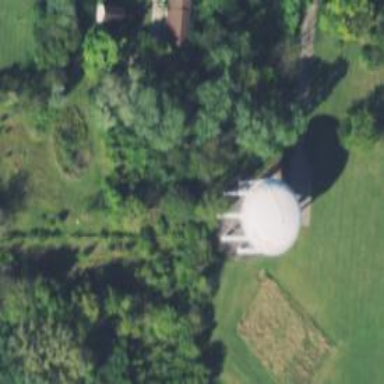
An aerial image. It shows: Water tower that is man-made.